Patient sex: F
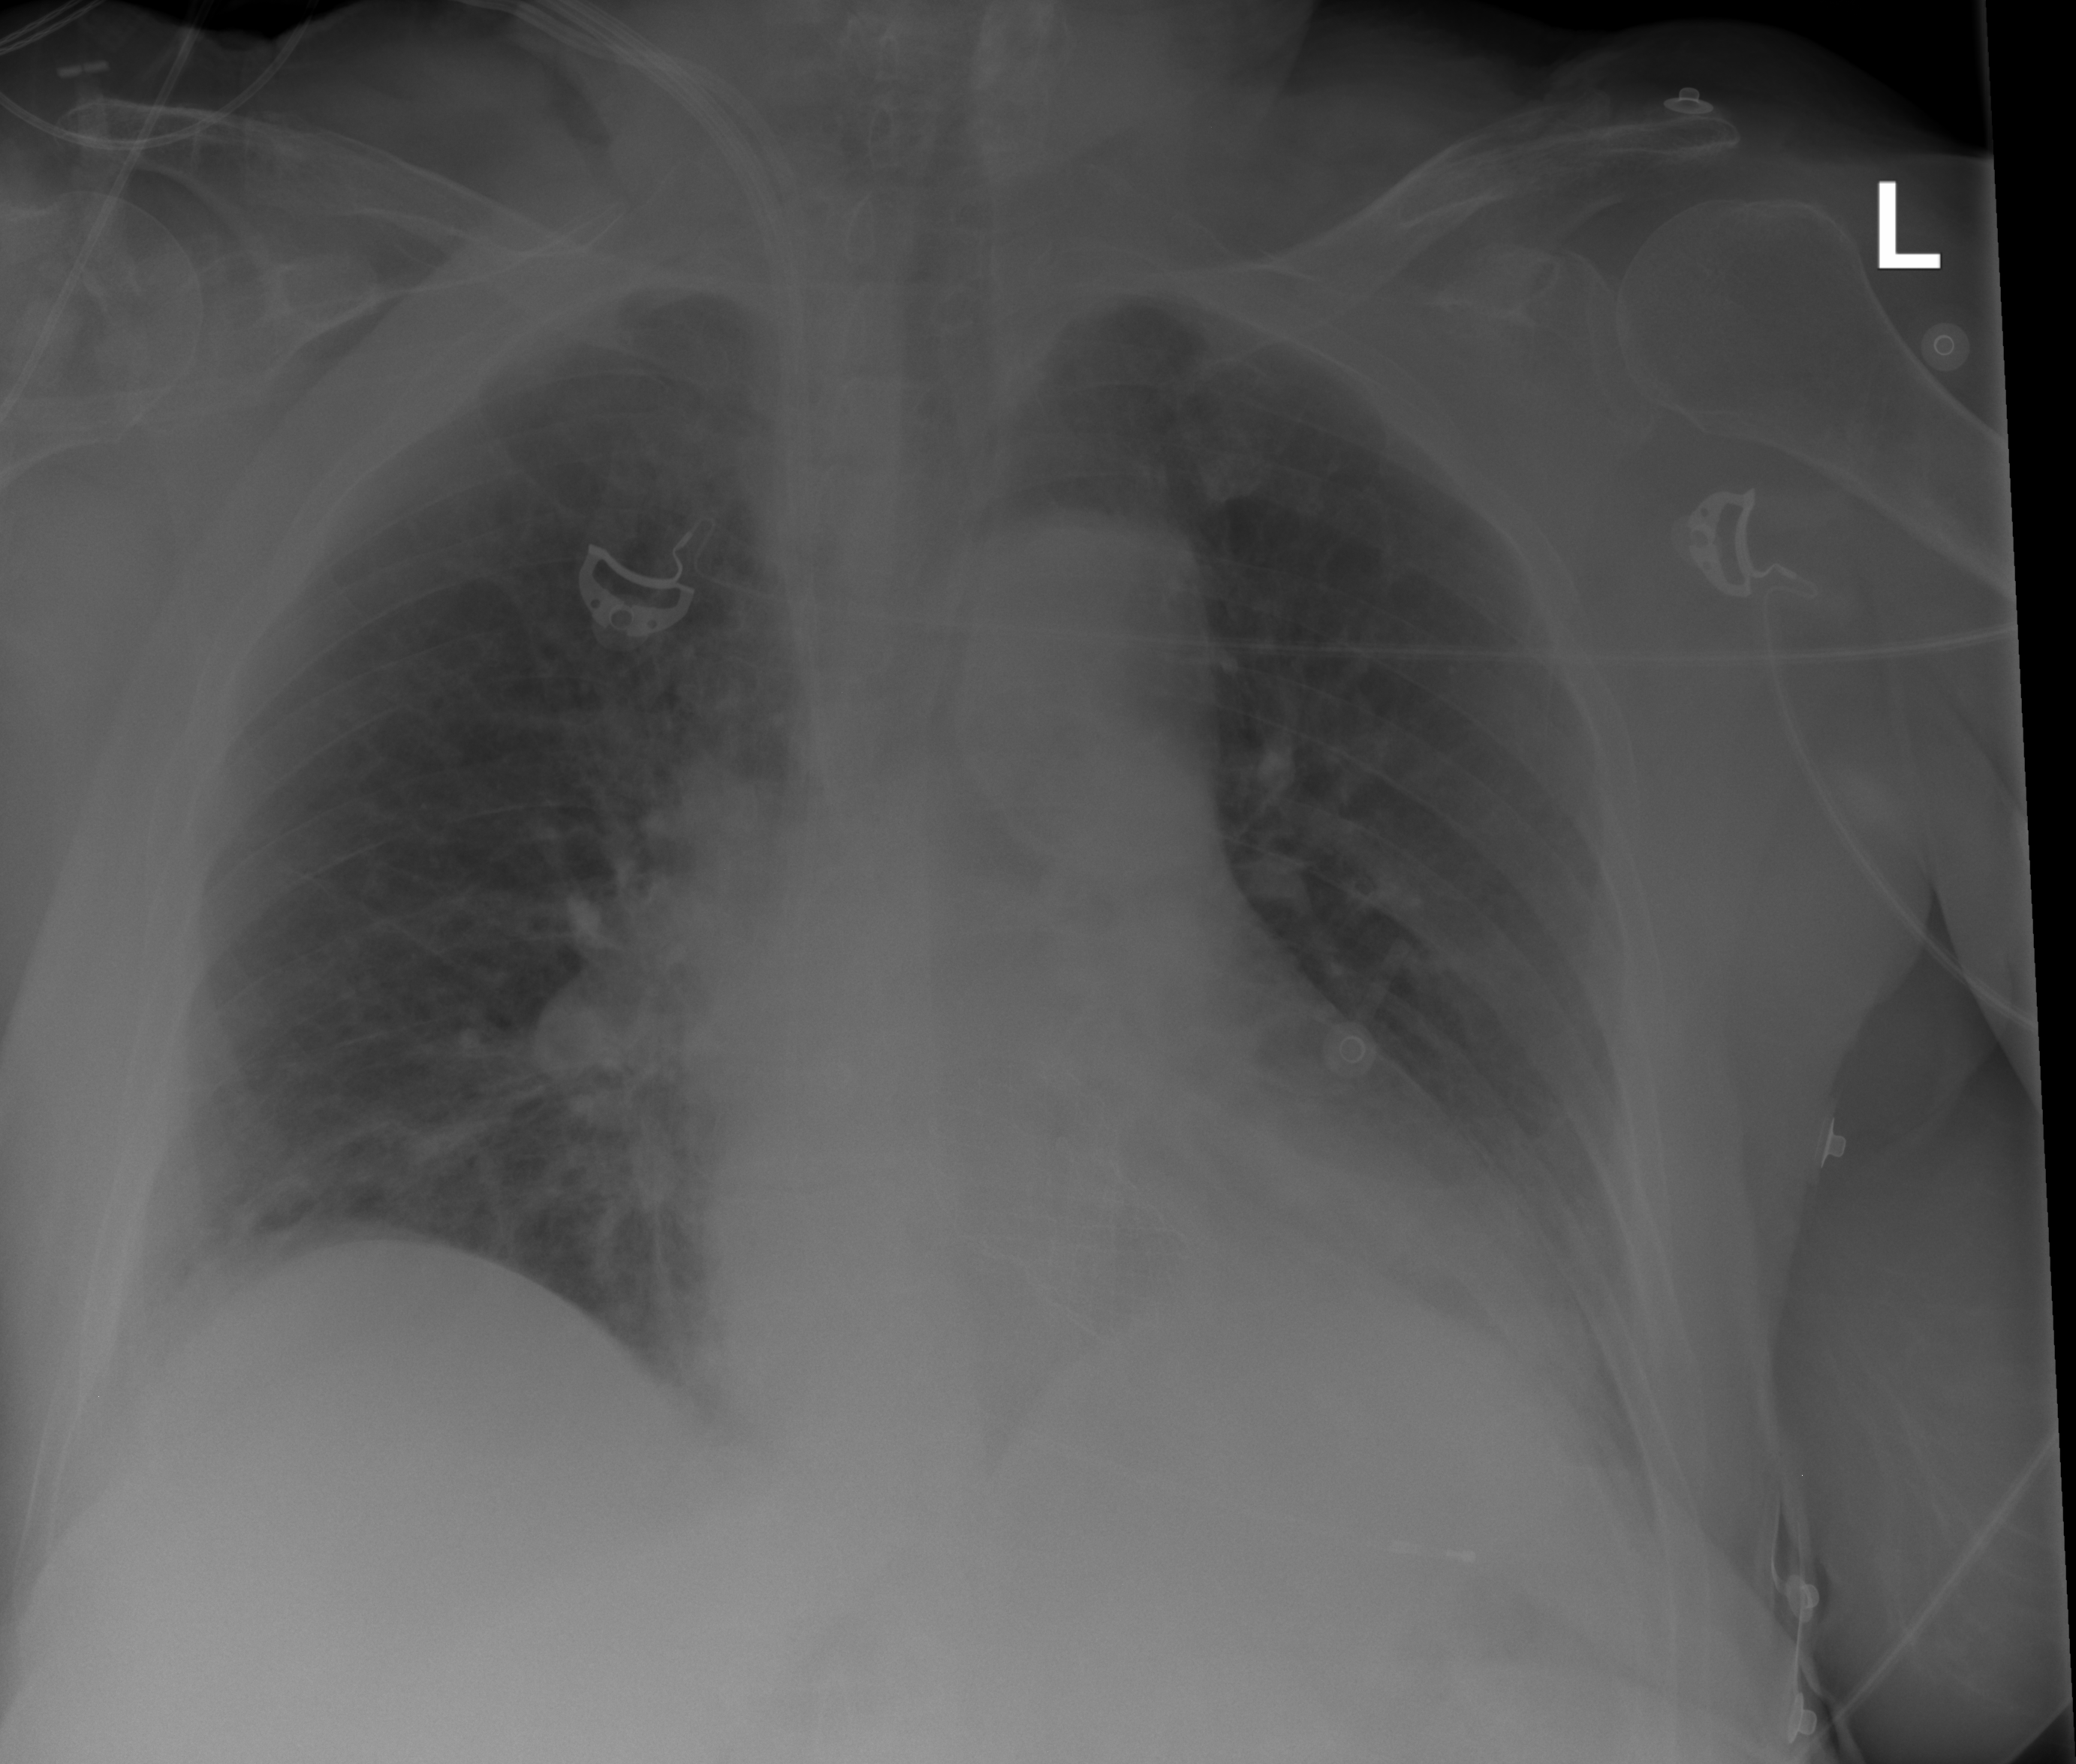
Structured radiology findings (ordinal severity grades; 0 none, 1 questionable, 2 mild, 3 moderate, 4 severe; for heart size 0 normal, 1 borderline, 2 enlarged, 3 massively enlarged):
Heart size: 2
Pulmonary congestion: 0
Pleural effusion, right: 0
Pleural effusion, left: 2
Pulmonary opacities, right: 0
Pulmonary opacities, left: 0
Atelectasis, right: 2
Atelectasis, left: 2